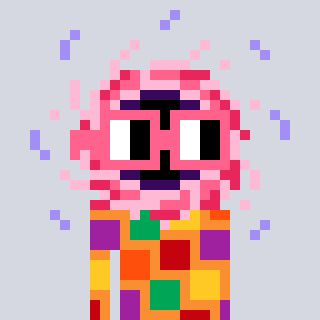
a pixel art character with square pink glasses, a blackhole-shaped head and a orange-colored body on a cool background